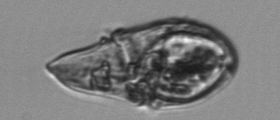
Label: Gyrodinium